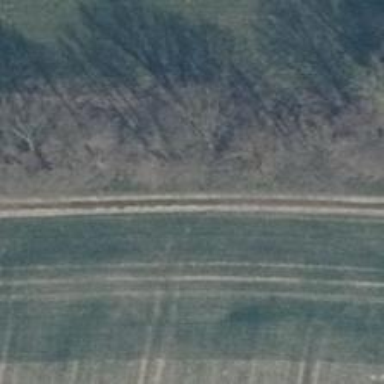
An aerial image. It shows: Row of trees in natural setting.